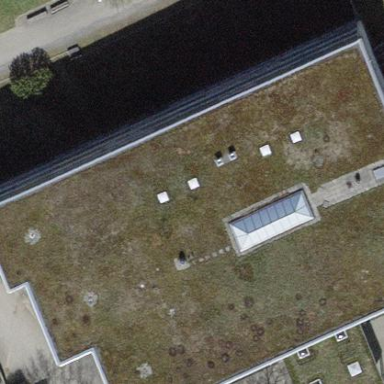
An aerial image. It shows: School building.